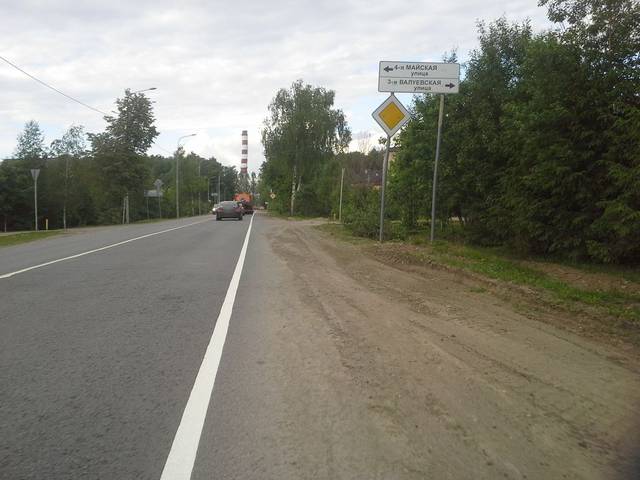
Region: Russia
Coordinates: 55.58, 37.358